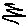
Label: zigzag